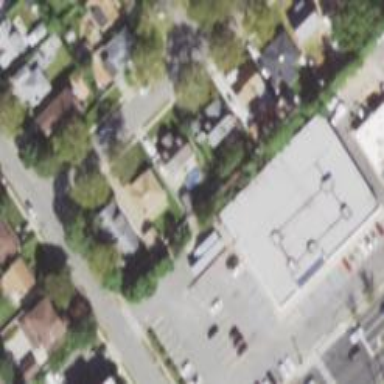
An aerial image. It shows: Retail building.